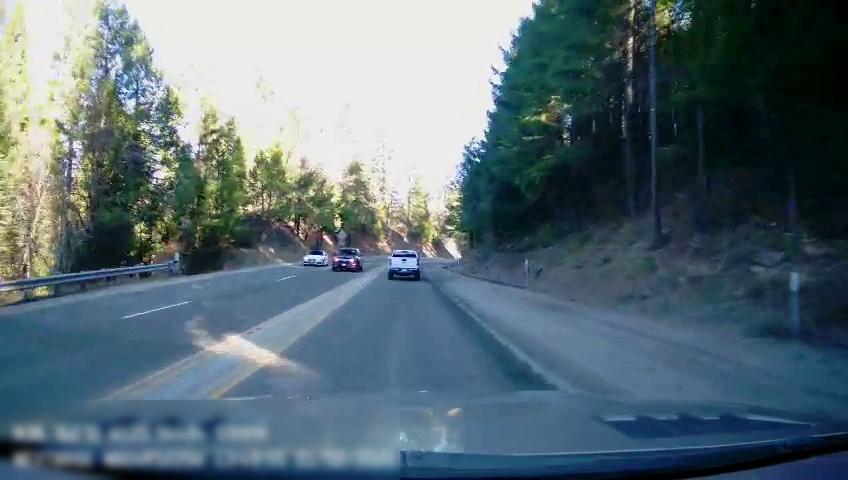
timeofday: Day
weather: Sunny
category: Drivable Space
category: Vehicles | Car
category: Vehicles | Car
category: Vehicles | Truck
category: Lanes | Alternate Lane
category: Lanes | Current Lane
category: Lanes | Opposite Lane
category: Lanes | Opposite Lane
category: Lanes | Opposite Lane